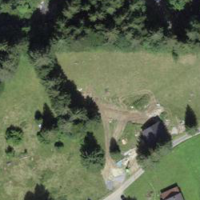
EUNIS habitat code: 43
Species observed at this site:
Corylus avellana